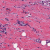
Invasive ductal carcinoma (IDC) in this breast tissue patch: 0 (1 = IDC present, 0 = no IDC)